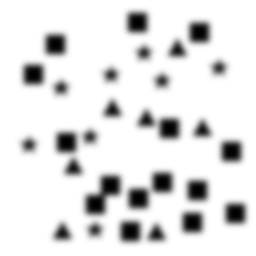
Squares: 15
Triangles: 7
Stars: 8
Total shapes: 30